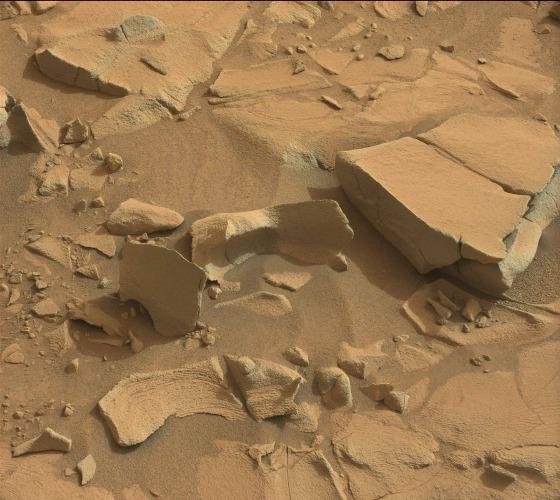
Terrain classes present: Bedrock, Gravel / Sand / Soil, Rock, Shadow